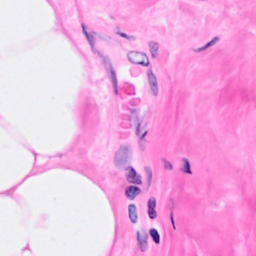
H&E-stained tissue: Breast